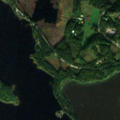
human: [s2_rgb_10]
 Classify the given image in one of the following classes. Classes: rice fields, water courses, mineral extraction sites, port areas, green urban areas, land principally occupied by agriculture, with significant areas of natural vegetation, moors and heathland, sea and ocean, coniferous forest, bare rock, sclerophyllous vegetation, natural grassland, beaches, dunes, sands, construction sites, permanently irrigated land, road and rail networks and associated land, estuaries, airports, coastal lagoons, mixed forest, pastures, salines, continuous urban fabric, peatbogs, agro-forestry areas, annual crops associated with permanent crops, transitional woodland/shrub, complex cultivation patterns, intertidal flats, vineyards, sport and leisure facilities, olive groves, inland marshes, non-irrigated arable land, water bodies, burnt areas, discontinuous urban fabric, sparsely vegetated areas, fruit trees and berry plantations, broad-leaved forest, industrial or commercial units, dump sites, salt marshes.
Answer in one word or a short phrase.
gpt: land principally occupied by agriculture, with significant areas of natural vegetation, mixed forest, peatbogs, water bodies